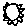
Label: sun